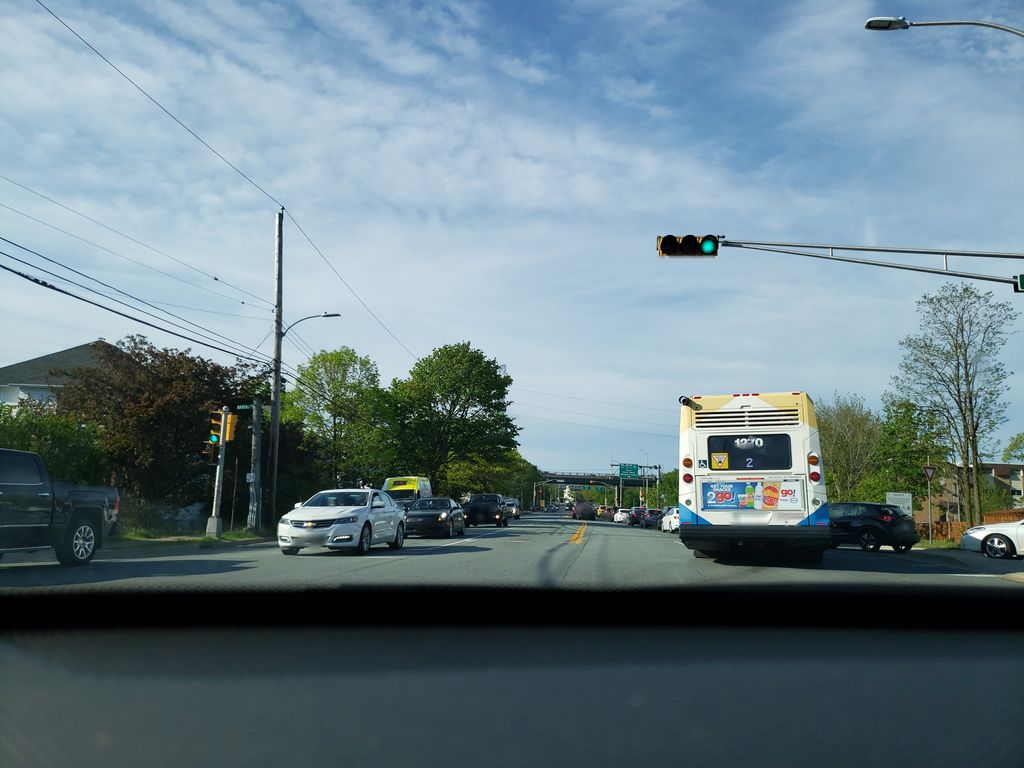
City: halifax